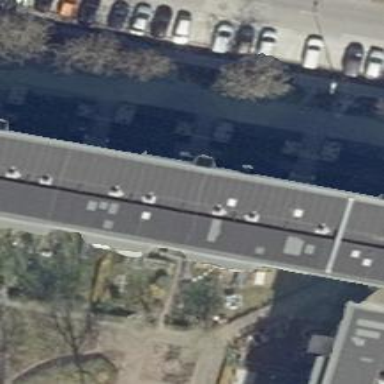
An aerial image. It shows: Flat-roofed apartment building.